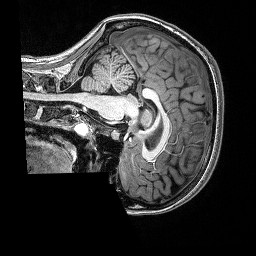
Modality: T1w
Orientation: sagittal